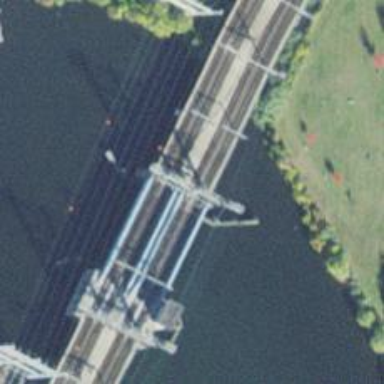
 allowing for the passage of trains with contact lines."